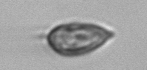
Label: Prorocentrum_triestinum